Question: how to make the ul li grid expanded like this picture below >

i mean, when i click each of the thumbnail, the bigger box will expanded below them ( each thumbnail that clicked ), if possible like toggle or slide up / down effect
it's more like google image function, but i just need the proper way to expand a box in grid, without plugins
Thanks
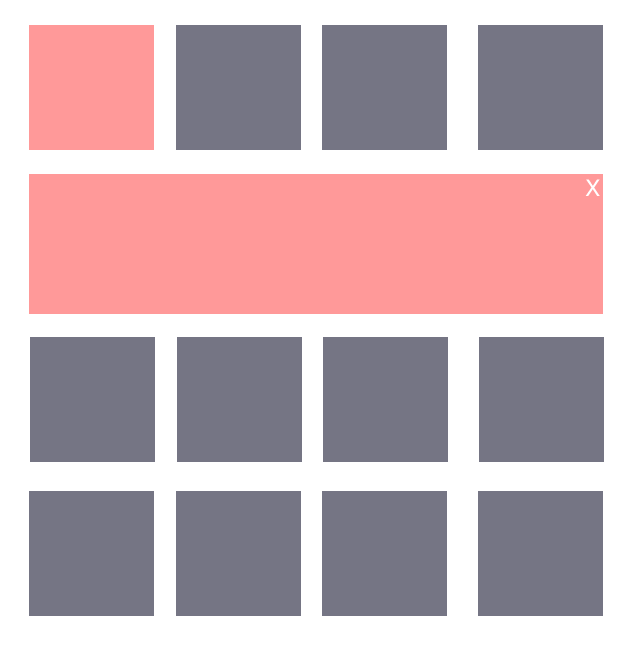
Answer: Something like this?
'''
$("#items li").click(function(){
$("#items li.big-cloned").remove();
var li=$(this);
var cloned=li.clone().addClass('big-cloned');
li.after(cloned);
});
'''
'''
ul li{
display:inline-block;
width:100px;
height:100px;
border:1px solid;
margin:10px;
text-align:center;
}
li.big-cloned{
display: block;
float: right;
width: 89%;
margin: 0 9%;
}
}
'''
'''
<script src="https://ajax.googleapis.com/ajax/libs/jquery/2.1.1/jquery.min.js"></script>
<ul id="items">
<li>One</li>
<li>Two</li>
<li>Three</li>
<li>Four</li>
<li>Five</li>
<li>Six</li>
<li>Seven</li>
<li>Eight</li>
<li>Nine</li>
<li>Ten</li>
</ul>
'''